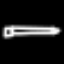
Label: pencil